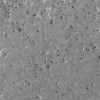
Label: not_dusty